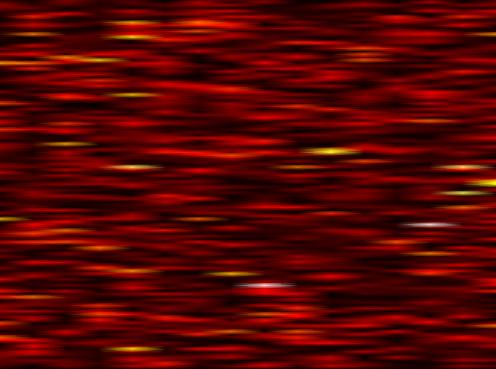
Label: OFDM